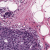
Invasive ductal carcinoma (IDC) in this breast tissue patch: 0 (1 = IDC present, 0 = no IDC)